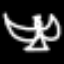
Label: angel